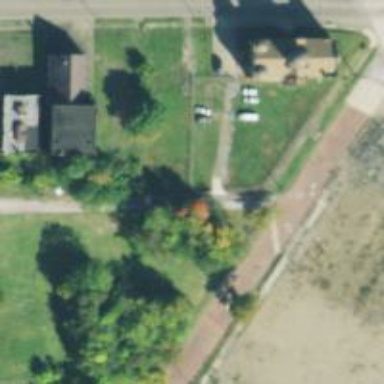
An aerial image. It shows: Alley classified as service road.